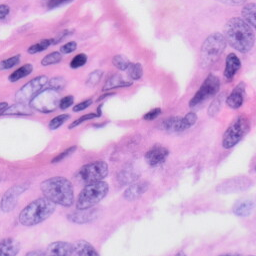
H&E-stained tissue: Skin